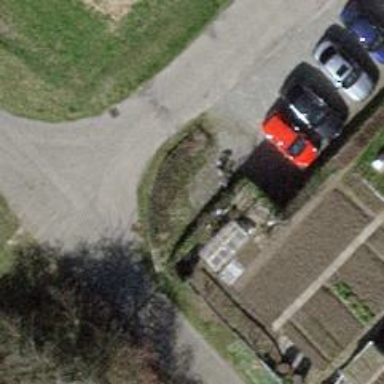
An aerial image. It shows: Hedge acting as barrier.